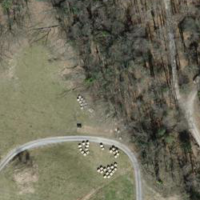
EUNIS habitat code: 44
Species observed at this site:
Clinopodium vulgare
Melanargia galathea
Polyommatus icarus